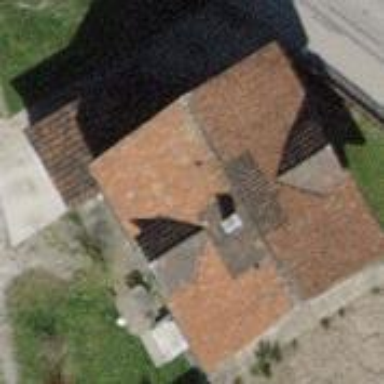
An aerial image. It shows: Detached building with gabled roof.